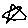
Label: star